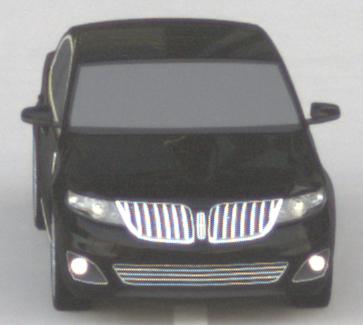
Make: Lincoln
Model: MKS
Detailed model: -
Model produced from: 2008
Model produced until: 2011
Doors: 4
Color: black
Road condition: dry road
Daytime: sunrise or sunset
Contrast: medium contrast